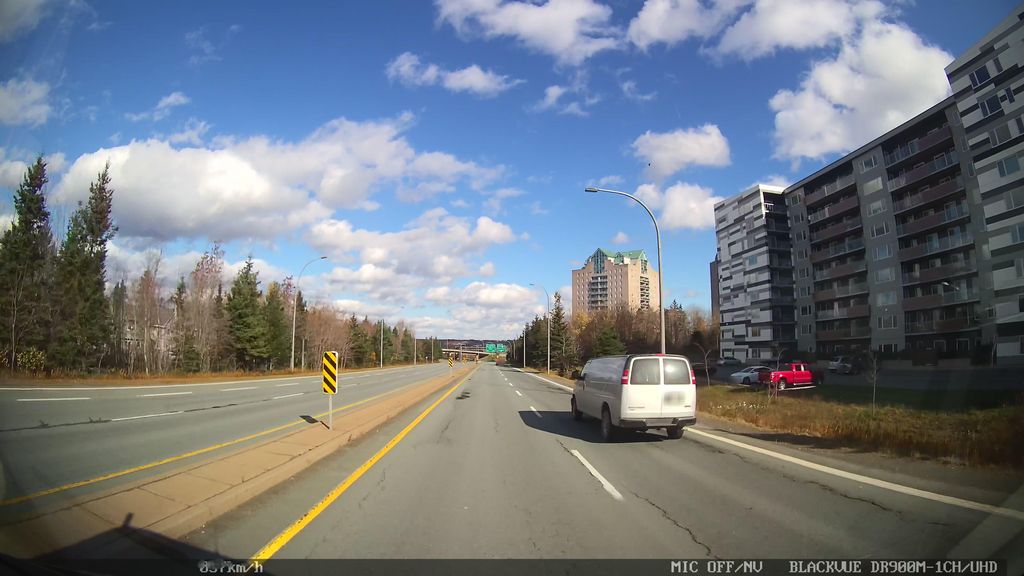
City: halifax